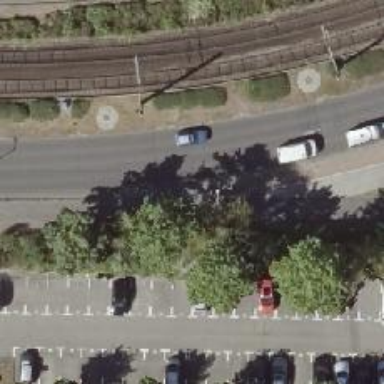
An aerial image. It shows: Asphalt cycleway.